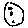
Label: moon